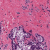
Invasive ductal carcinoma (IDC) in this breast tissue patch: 0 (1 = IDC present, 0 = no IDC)